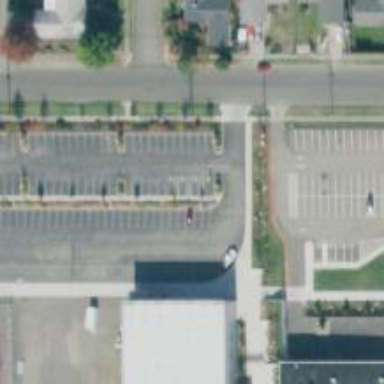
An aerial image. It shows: Parking space is available.